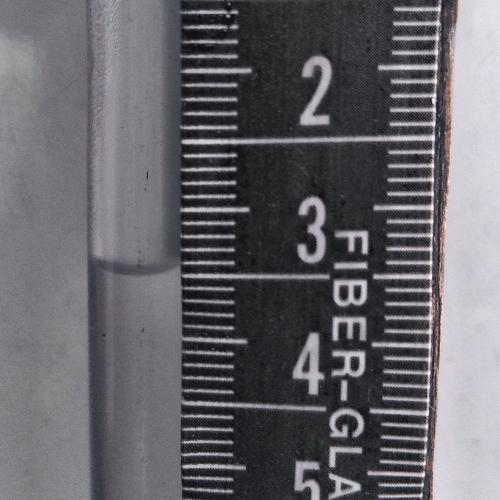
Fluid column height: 3.5 cm